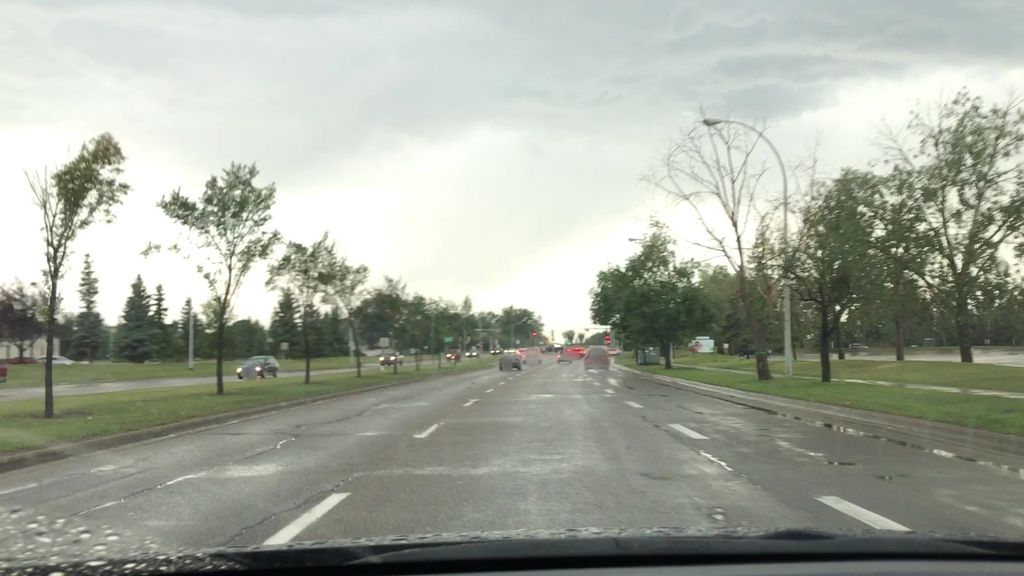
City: edmonton